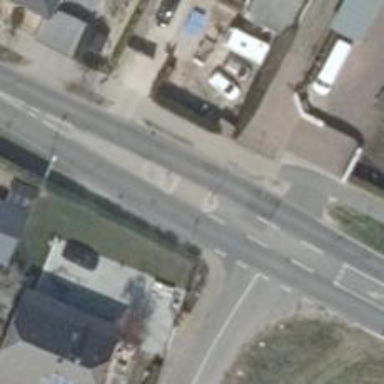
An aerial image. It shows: Unmarked crossing with traffic calming island.